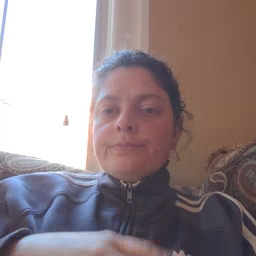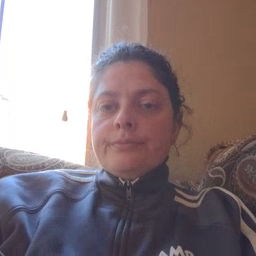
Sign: hat